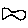
Label: fish